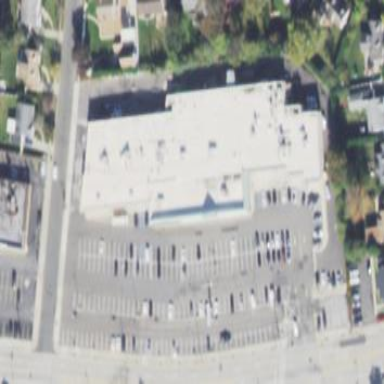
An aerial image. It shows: Retail area.